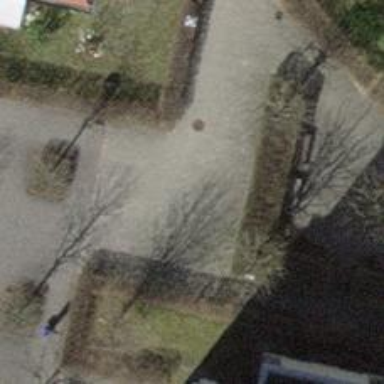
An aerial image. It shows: Path made of paving stones.